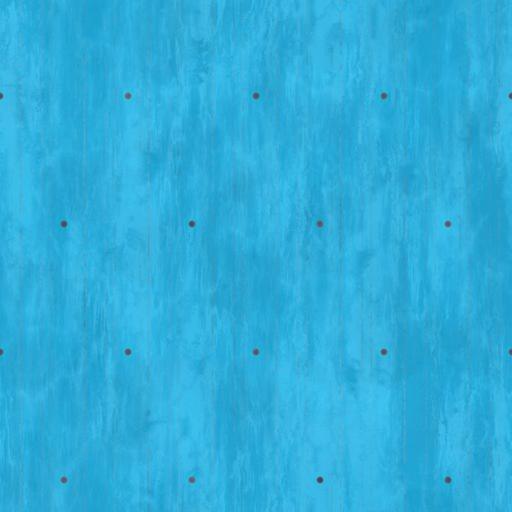
Tags: blue corrugated steel cyan paint painted screws